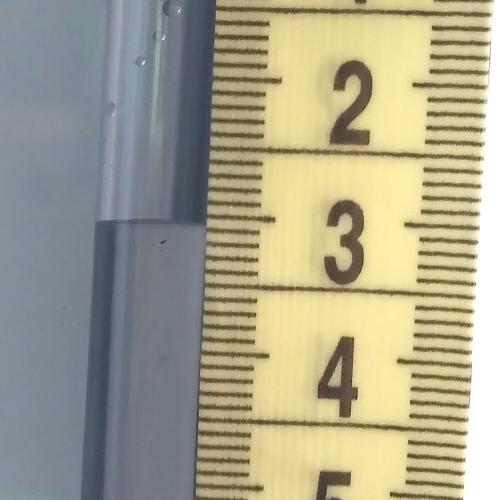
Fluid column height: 3.1 cm